Question: I did this exact same thing with a XIB and it works, but something is wrong with my storyboard version.
Here's my UIWebView Delegate code
'''
#pragma mark - UIWebViewDelegate Protocol Methods
- (void)webViewDidFinishLoad:(UIWebView *)webView {
CGRect frame = webView.frame;
frame.size.height = webView.scrollView.contentSize.height;
_webView.frame = frame;
NSLog(@"Webview Frame height is %f", _webView.frame.size.height);
_scrollView.contentSize = CGSizeMake(self.scrollView.frame.size.width, _headerImageView.frame.size.height + webView.frame.size.height);
NSLog(@"scrollview content height is %f", _scrollView.contentSize.height);
}
'''
NSLog is showing proper webview frame height of about 800 points. Scrollview content size is perfect about 1000 points.
My Scrollview is set to have a red background. So you can see here the webview frame is only about 500 points on screen and the rest of the content is getting cut off.
Any ideas? Thanks!

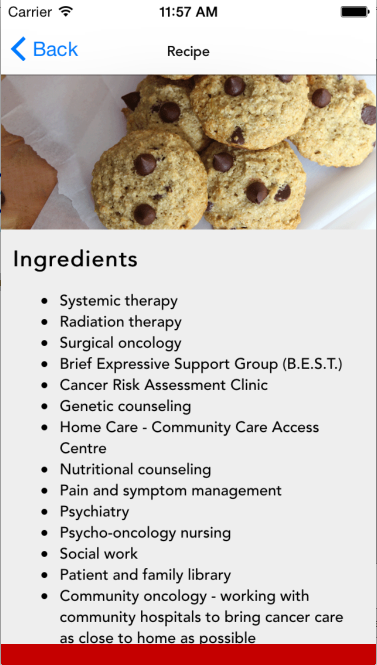
Answer: The problem is that auto layout is responsible for both the frame of the web view and the content size of the scroll view. You can set them, and of course if you then read them, you read what you just set; but you're just misleading yourself, because then (outside your method) auto layout comes along and sets them for real, and what you are (as opposed to your meaningless NSLog readings) is the result of auto layout's settings. You need to configure your constraints properly so that auto layout does what you want it to do.
Auto layout wasn't turned on in the .xib file, so you didn't encounter this behavior. But it's turned on in your storyboard.